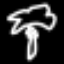
Label: palm tree